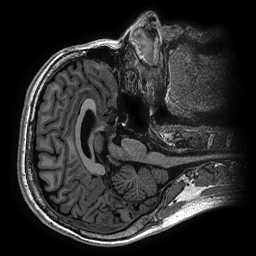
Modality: T1w
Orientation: axial
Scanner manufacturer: ge
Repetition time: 7.6 s
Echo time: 0.003 s